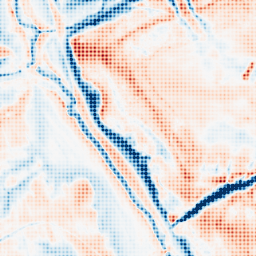
Category: multiscale
Decomposition family: dog_multiscale
Decomposition parameters: sigma_ratio: 2
n_scales: 4
base_sigma: 0.5
Upsampling method: sinc_blackman
Upsampling parameters: scale: 8
kernel_size: 8
Upsampling scale: 8